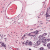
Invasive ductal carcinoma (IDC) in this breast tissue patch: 0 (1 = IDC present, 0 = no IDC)